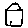
Label: house